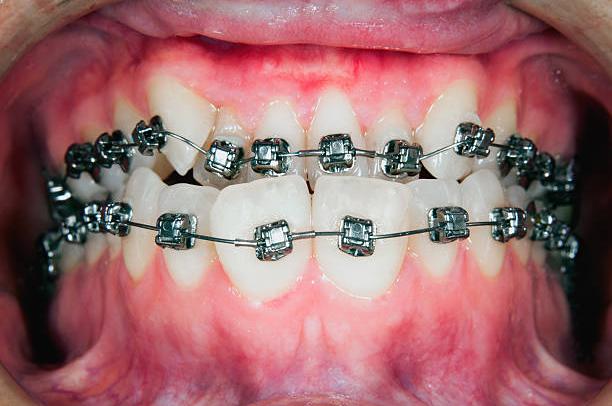
Condition: Gingivitis